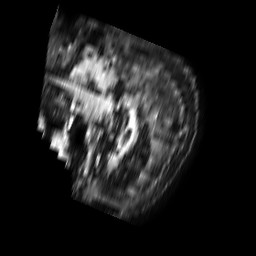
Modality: FLAIR
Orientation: sagittal
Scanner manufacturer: philips
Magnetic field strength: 1.5 T
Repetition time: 6 s
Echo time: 0.1029 s